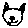
Label: cat